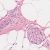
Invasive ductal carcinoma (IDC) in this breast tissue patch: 0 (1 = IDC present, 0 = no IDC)